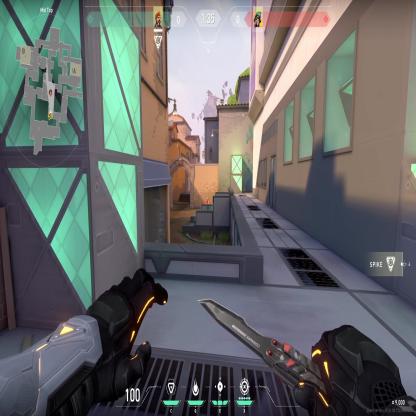
Label: enemy